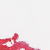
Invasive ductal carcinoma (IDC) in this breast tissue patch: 0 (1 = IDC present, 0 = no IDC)